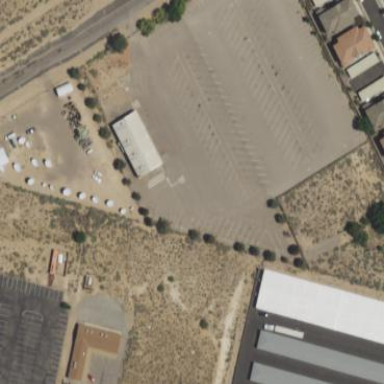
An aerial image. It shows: Parking area.